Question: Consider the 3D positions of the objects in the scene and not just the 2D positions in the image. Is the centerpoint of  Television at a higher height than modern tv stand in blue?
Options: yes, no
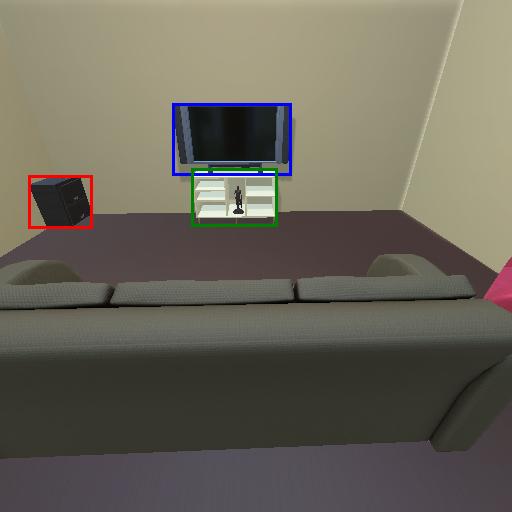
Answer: yes